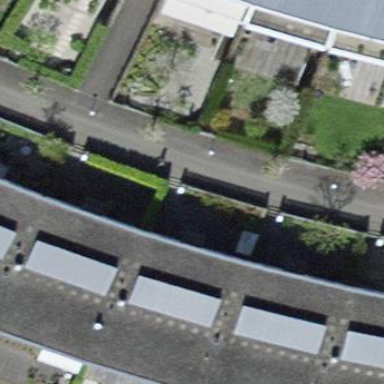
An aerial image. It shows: Terrace building with flat roof.